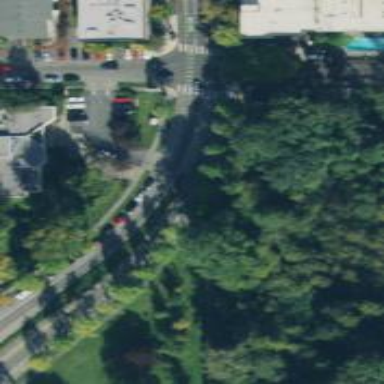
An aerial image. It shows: Asphalt cycleway.